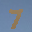
Label: 7